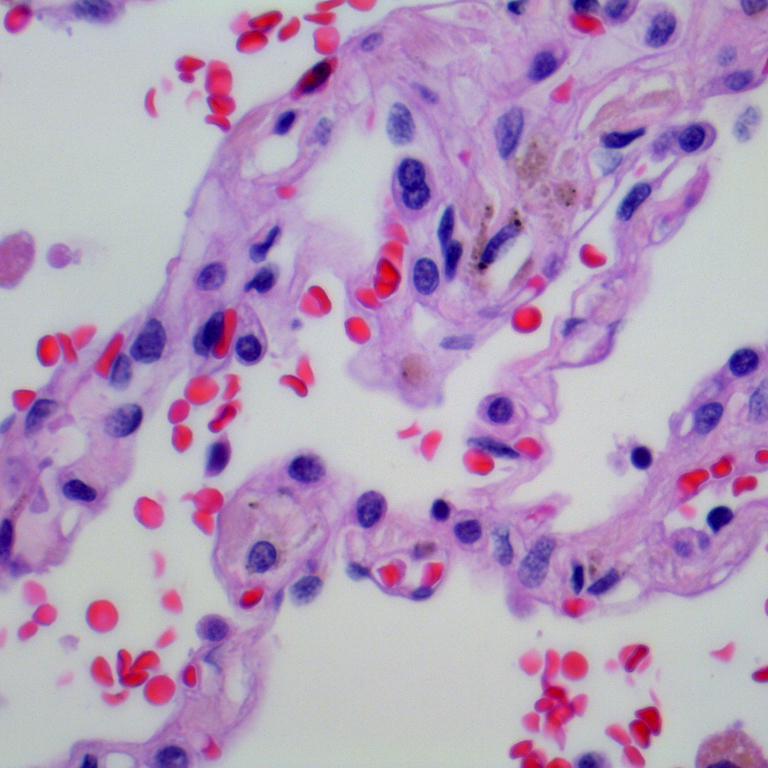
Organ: lung
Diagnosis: benign